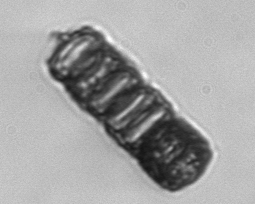
Label: Paralia_sulcata